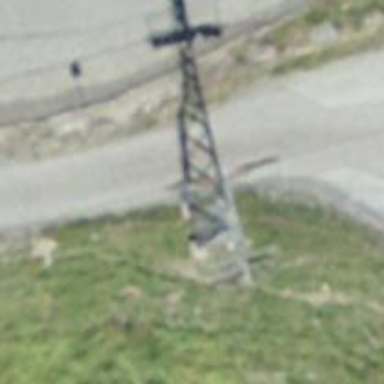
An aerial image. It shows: Pylon used for aerialway.